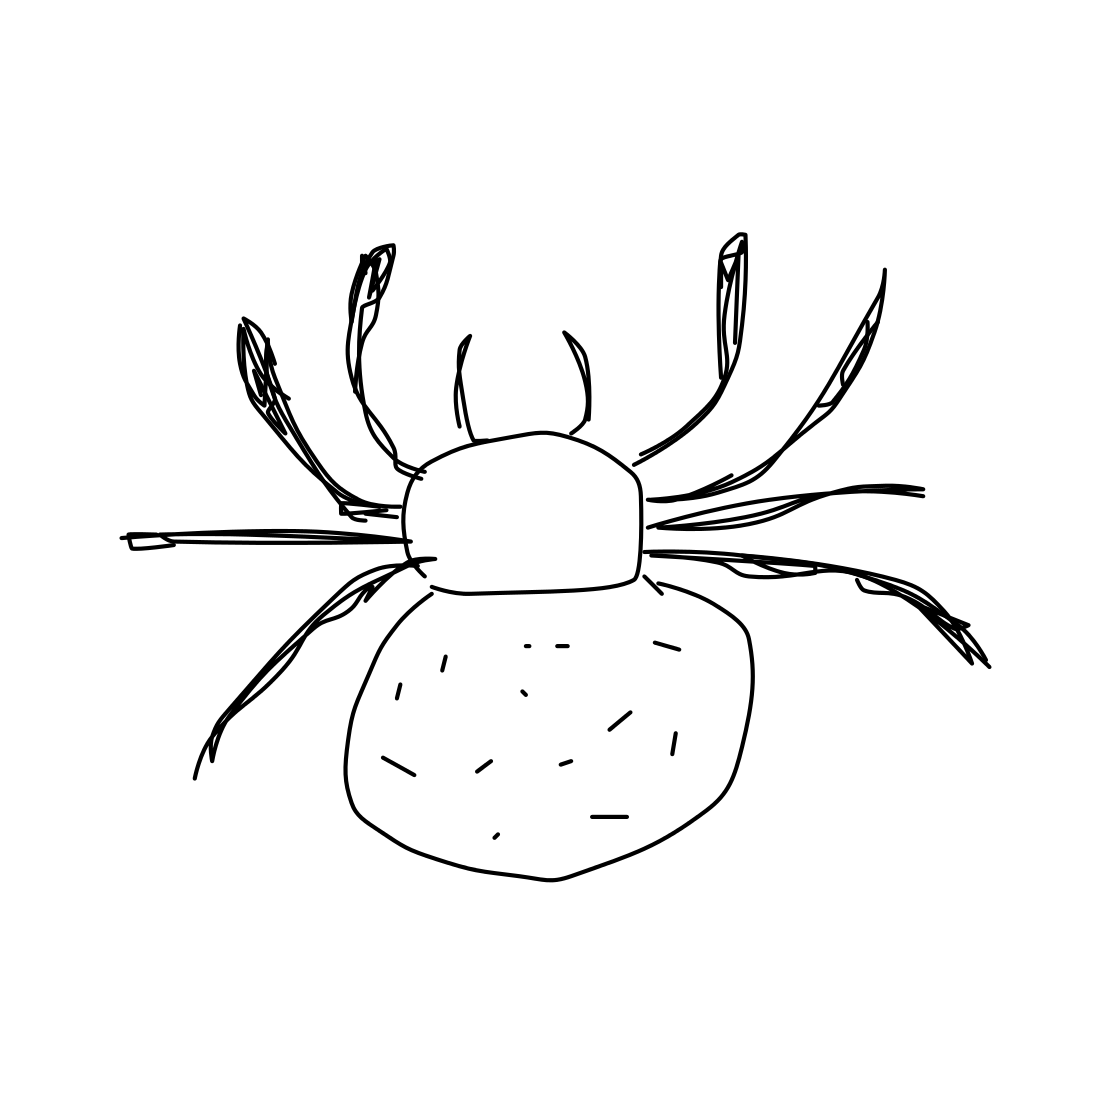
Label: spider